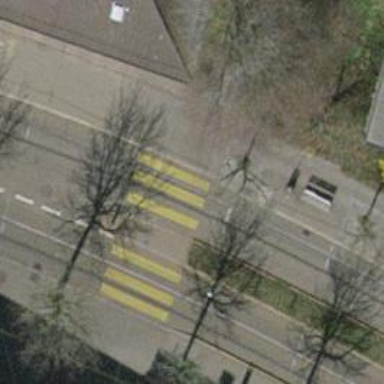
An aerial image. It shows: Paved footway with marked crossing.